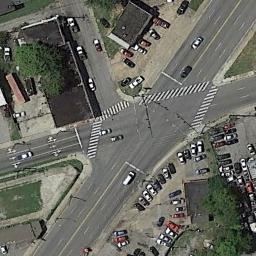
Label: intersection